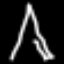
Label: The Eiffel Tower